【题型】解答题　【知识点】平面几何　【难度】medium
已知：如图，$\triangle ABC$ 中，$\angle A = 90^\circ$，点 $D$ 是 $AB$ 边上一点，过点 $B$ 作 $BE \perp CD$ 交 $CD$ 延长线于点 $E$，$AD \cdot BC = BE \cdot CD$.

(1) 求证：$BE^2 = ED \cdot EC$；

(2) 求证：$AB \cdot BC = 2CE \cdot BE$.
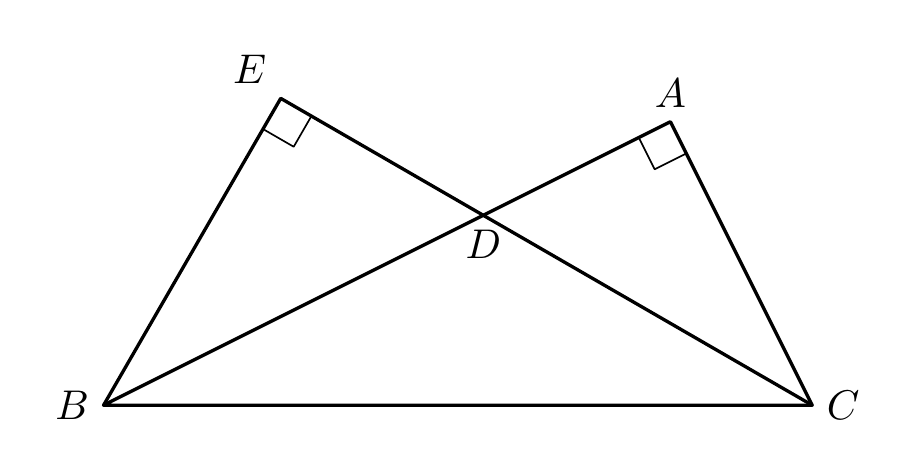
【解答】
【答案】 (1) 见解析

(2) 见解析

【知识点】 三角形内角和定理的应用、等腰三角形的性质和判定、相似三角形的判定与性质综合

【分析】 本题考查了相似三角形的判定与性质，三角形内角和定理，等腰三角形的判定与性质，掌握以上知识点是解答本题的关键.

(1) 先证明 $\triangle ADC \sim \triangle BEC$，得到 $\angle ACD = \angle BCE$，$\angle ADC = \angle EBC$，又因为 $\angle ADC = \angle EDB$，所以 $\angle EDB = \angle EBC$，然后证明 $\triangle EBD \sim \triangle ECB$，得到 $\frac{ED}{BE} = \frac{BE}{EC}$，即可得证；

(2) 延长 $CA$、$BE$ 交于点 $H$，由已知条件得 $BC = CH$，又 $\angle ACD = \angle BCE$，所以 $\angle EDB = \angle EBC$，证明 $\triangle EBD \sim \triangle ECB$，得到 $\frac{AB}{CE} = \frac{BH}{BC}$，即可得证.

【详解】 (1) 证明：$\because AD \cdot BC = BE \cdot CD$,

$\therefore \frac{AD}{BE} = \frac{CD}{BC}$,

在 Rt$\triangle ADC$ 与 Rt$\triangle BEC$ 中，$\angle E = \angle A = 90^\circ$，$\frac{AD}{BE} = \frac{CD}{BC}$,

$\therefore \triangle ADC \sim \triangle BEC$,

$\therefore \angle ACD = \angle BCE$，$\angle ADC = \angle EBC$,

$\because \angle ADC = \angle EDB$,

$\therefore \angle EDB = \angle EBC$,

在 $\triangle EBD$ 与 $\triangle ECB$ 中，$\angle EDB = \angle EBC$，$\angle E$ 是公共角,

$\therefore \triangle EBD \sim \triangle ECB$,

$\therefore \frac{ED}{BE} = \frac{BE}{EC}$,

即 $BE^2 = ED \cdot EC$；

(2) 解：延长 $CA$、$BE$ 交于点 $H$，如图：

$\because \angle ACD = \angle BCE$，$\angle BEC = 90^\circ$，由三角形内角和可得 $\angle EBC = \angle H$,

$\therefore BC = CH$,

又 $\angle ACD = \angle BCE$,

$\therefore BH = 2BE = 2EH$,

在 Rt$\triangle ABH$ 与 Rt$\triangle BEC$ 中，$\angle BEC = \angle BAH = 90^\circ$，$\angle EBC = \angle H$,

$\therefore \triangle ABH \sim \triangle BEC$,

$\therefore \frac{AB}{CE} = \frac{BH}{BC}$,

即 $AB \cdot BC = 2BE \cdot CE$.
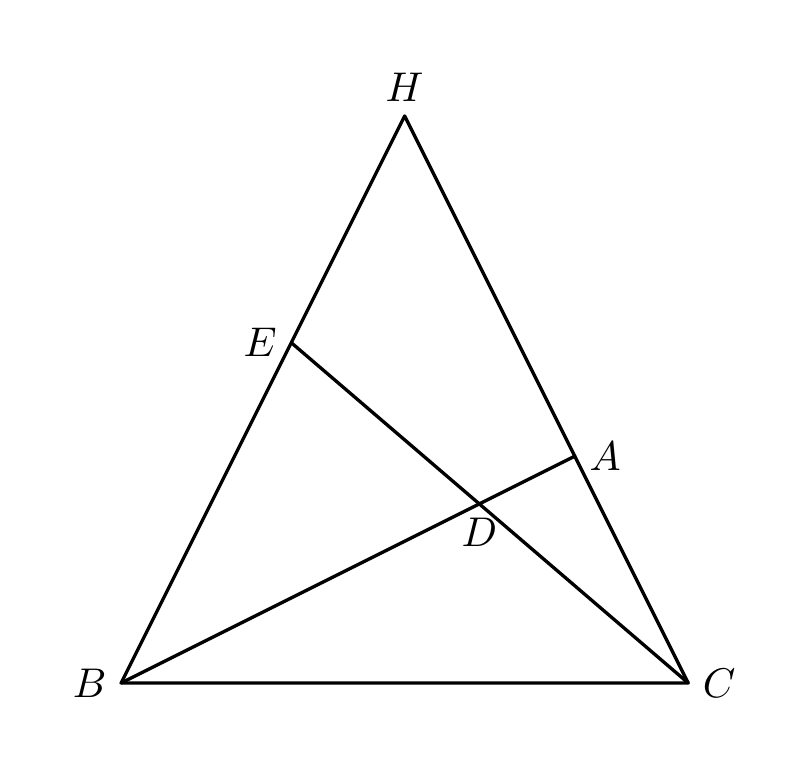